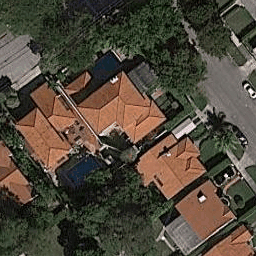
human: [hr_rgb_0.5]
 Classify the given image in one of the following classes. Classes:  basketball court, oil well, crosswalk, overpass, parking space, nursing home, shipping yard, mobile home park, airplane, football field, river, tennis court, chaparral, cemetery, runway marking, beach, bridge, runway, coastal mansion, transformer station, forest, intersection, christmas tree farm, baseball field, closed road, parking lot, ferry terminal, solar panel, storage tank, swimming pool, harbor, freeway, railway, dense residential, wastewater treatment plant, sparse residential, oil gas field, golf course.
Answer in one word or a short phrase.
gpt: coastal mansion